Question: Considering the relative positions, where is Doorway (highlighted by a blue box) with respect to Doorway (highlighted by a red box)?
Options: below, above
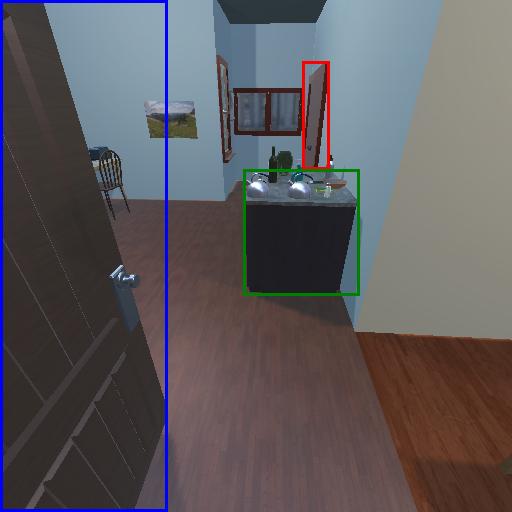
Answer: below